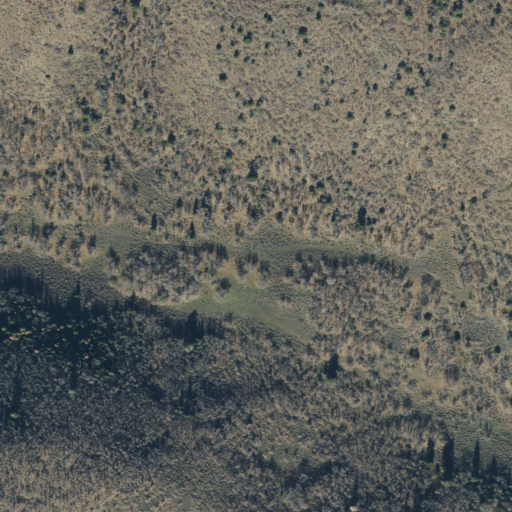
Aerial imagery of gap in Utah named Trail Pass containing deciduous forest, evergreen forest, and mixed forest